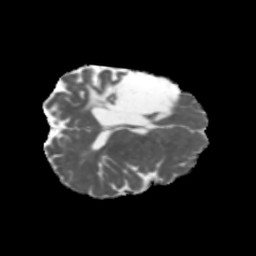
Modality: MD
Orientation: axial
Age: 46
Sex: female
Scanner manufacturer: siemens
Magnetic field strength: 3 T
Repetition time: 5.47 s
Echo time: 0.0854 s